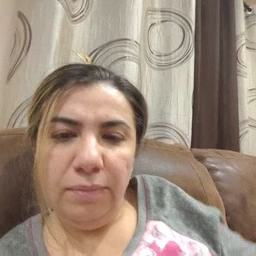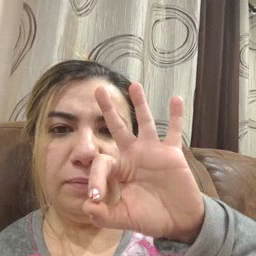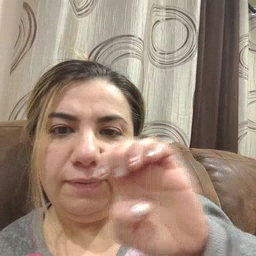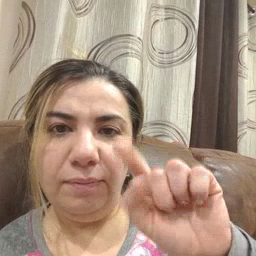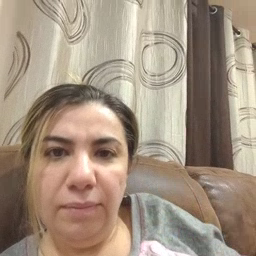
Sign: feet